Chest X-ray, PA view. Patient: 67 years old, sex F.
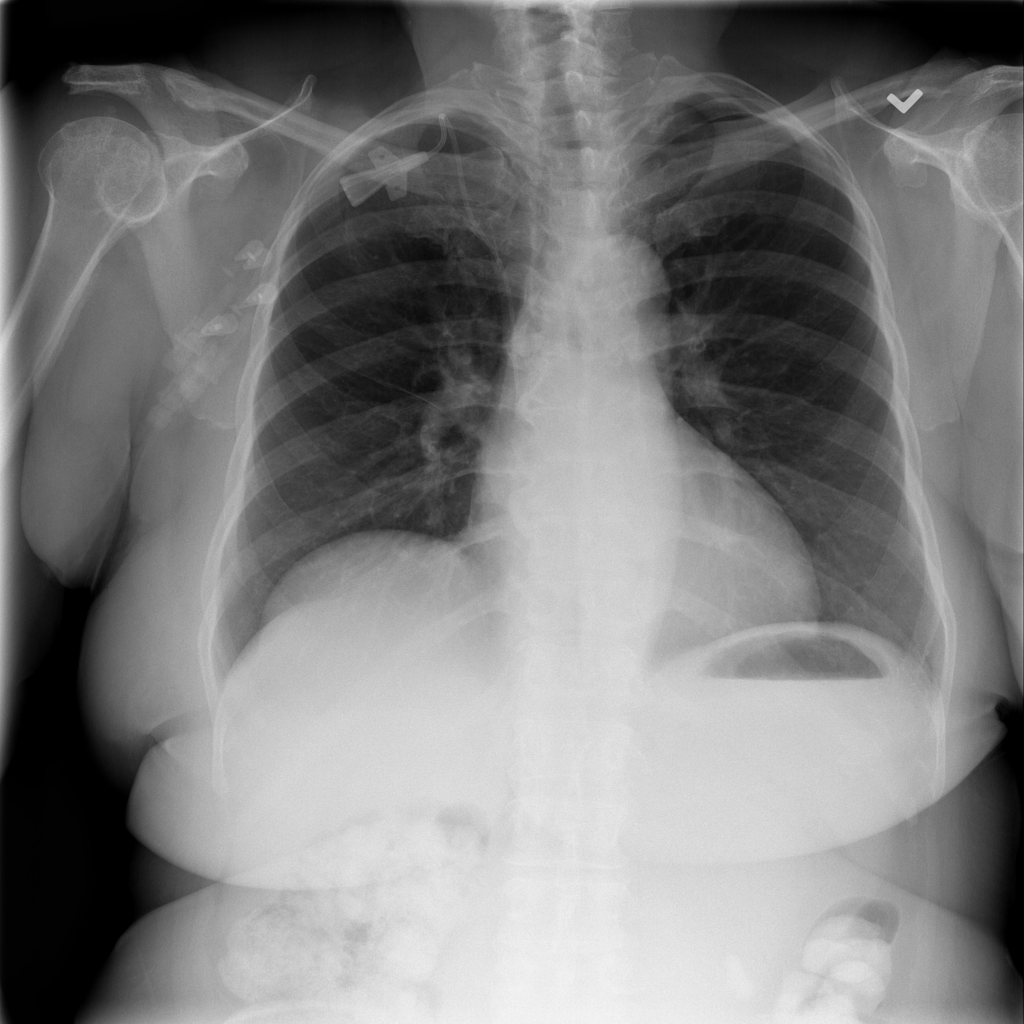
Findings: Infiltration